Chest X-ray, PA view. Patient: 37 years old, sex M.
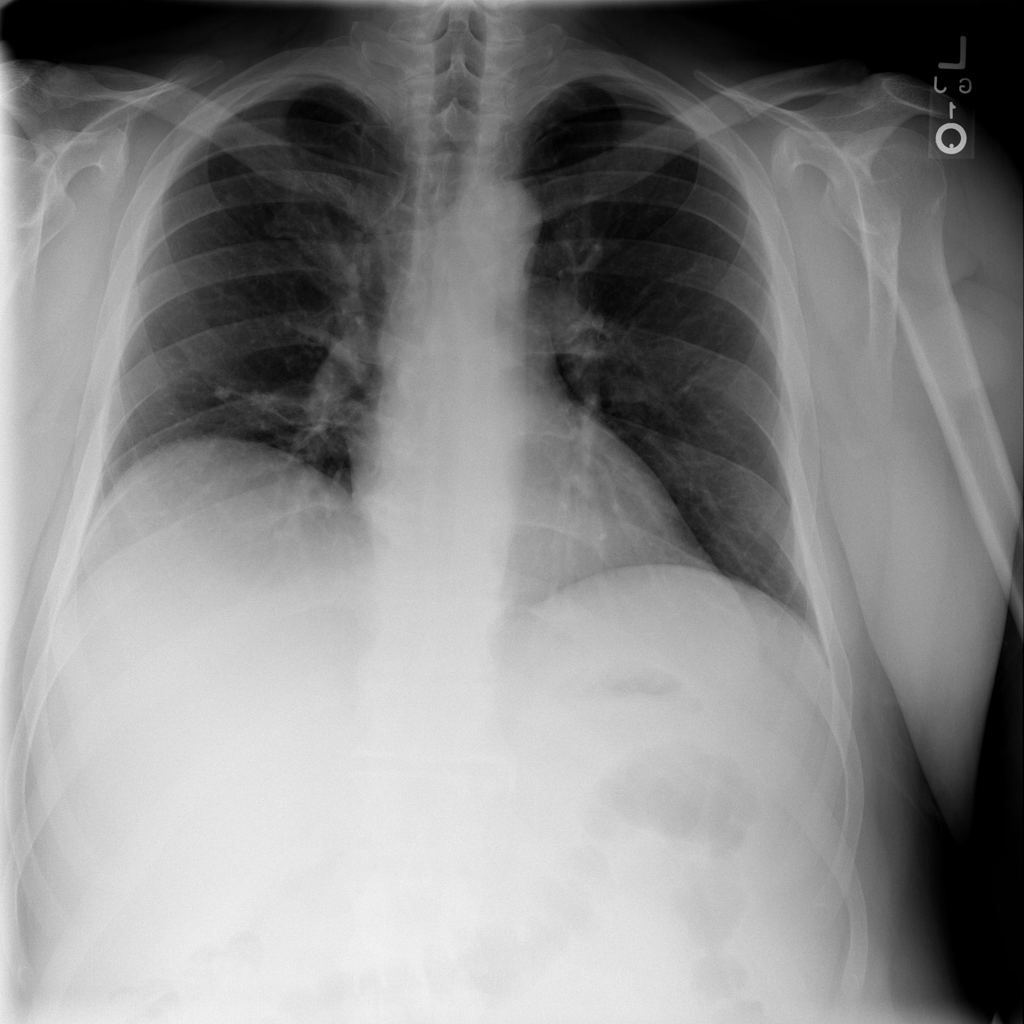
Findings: No Finding